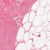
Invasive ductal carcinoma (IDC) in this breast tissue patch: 0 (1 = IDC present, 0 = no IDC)